Question: ENV: Amazon Linux with Tomcat6 on EC2.
I create a simple dynamic web project with an index.jsp on Eclipse, load it to cloud and it shows up correctly. But once I create a servlet and do the same process, the page says service not available and gives error code 503.
I have tried to remove the servlet tags in web.xml, then it works again.
Just to clarify, I have two existing dynamic web projects that I'd like to have deployed on cloud. Both are running fine on local Tomcat6.
edit:

'''
<?xml version="1.0" encoding="UTF-8"?>
<web-app xmlns:xsi="http://www.w3.org/2001/XMLSchema-instance" xmlns="http://java.sun.com/xml/ns/javaee" xsi:schemaLocation="http://java.sun.com/xml/ns/javaee http://java.sun.com/xml/ns/javaee/web-app_2_5.xsd" id="WebApp_ID" version="2.5">
<display-name>Test</display-name>
<welcome-file-list>
<welcome-file>index.html</welcome-file>
<welcome-file>index.htm</welcome-file>
<welcome-file>index.jsp</welcome-file>
<welcome-file>default.html</welcome-file>
<welcome-file>default.htm</welcome-file>
<welcome-file>default.jsp</welcome-file>
</welcome-file-list>
<servlet>
<description></description>
<display-name>Se</display-name>
<servlet-name>Se</servlet-name>
<servlet-class>Servlet.Se</servlet-class>
</servlet>
<servlet-mapping>
<servlet-name>Se</servlet-name>
<url-pattern>/Se</url-pattern>
</servlet-mapping>
</web-app>
'''
Above is my web.xml, if I remove servlet,servlet-mapping blocks, it works again.
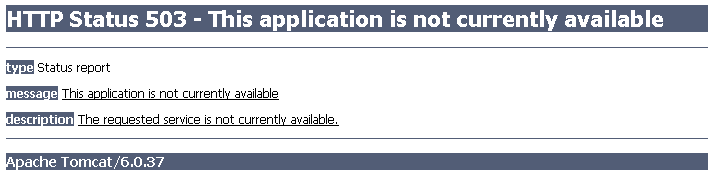
Answer: The 'UnsupportedClassVersionError' usually happens because you are using a newer JDK version for compiling than the version used at runtime. Try compiling with the same JDK version used by Tomcat.